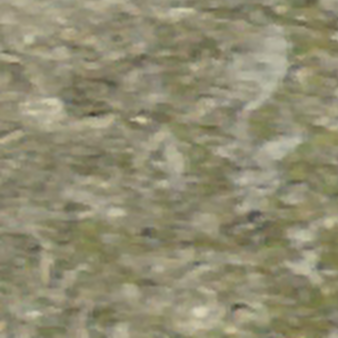
Label: other